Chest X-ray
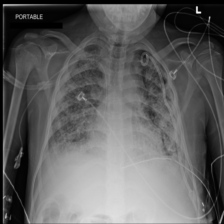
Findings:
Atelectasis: negative
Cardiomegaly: negative
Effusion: negative
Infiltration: negative
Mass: negative
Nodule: positive
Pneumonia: negative
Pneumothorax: positive
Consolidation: negative
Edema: negative
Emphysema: negative
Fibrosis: negative
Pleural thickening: positive
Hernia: negative